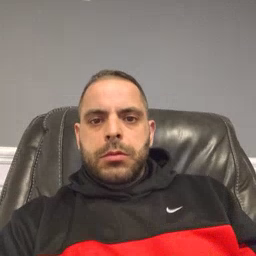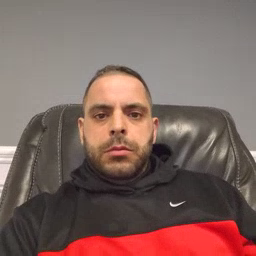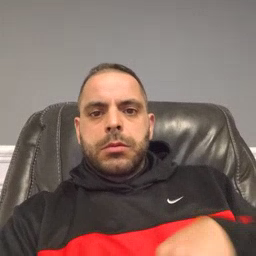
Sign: zipper